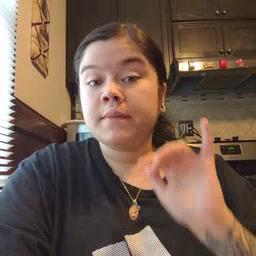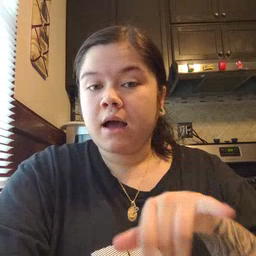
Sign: that